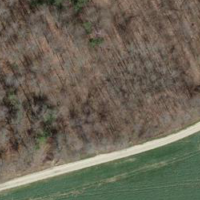
EUNIS habitat code: 41
Species observed at this site:
Cornus sanguinea